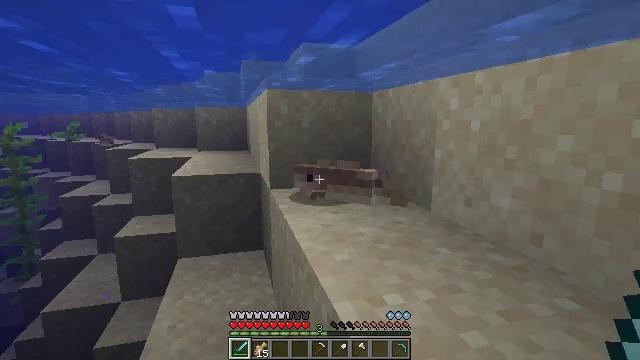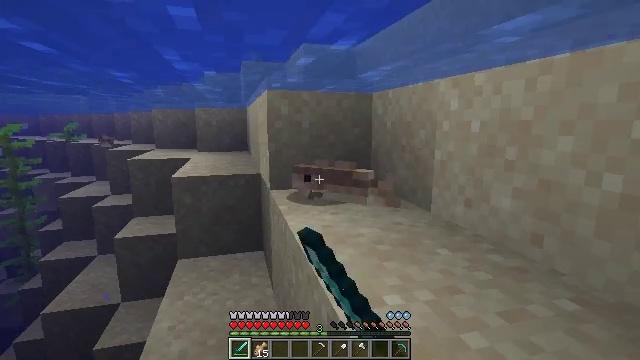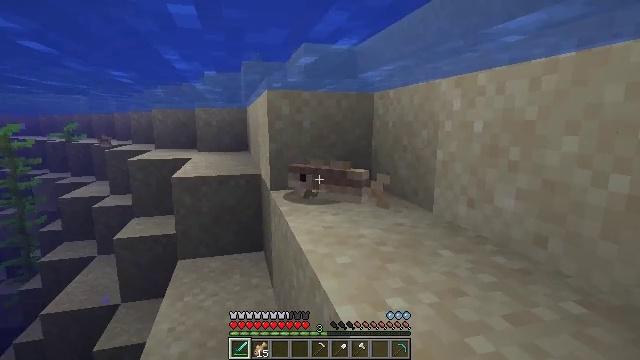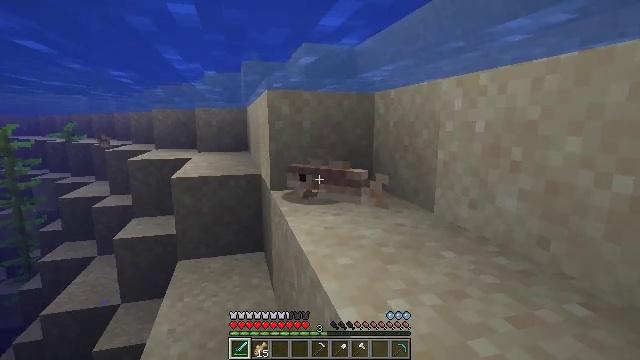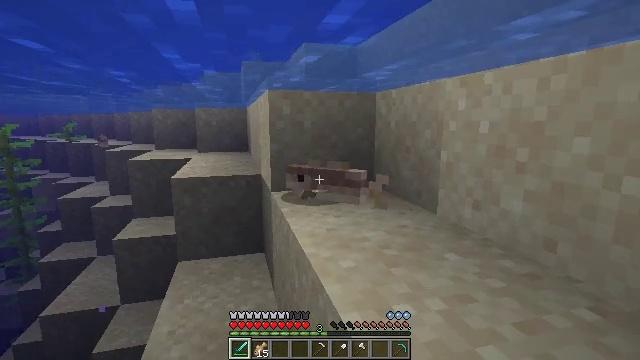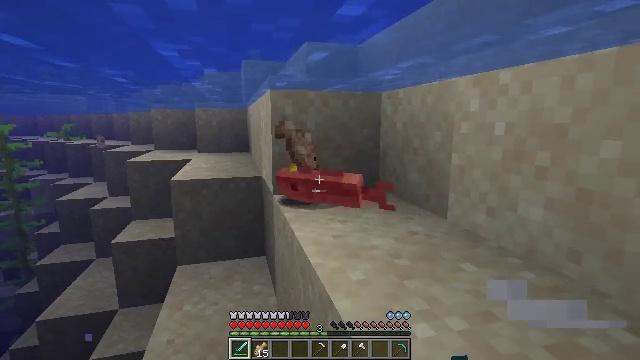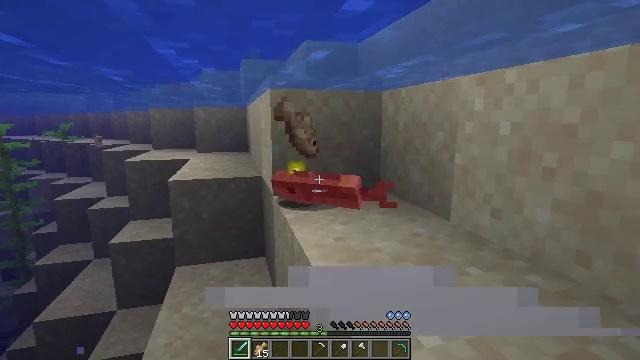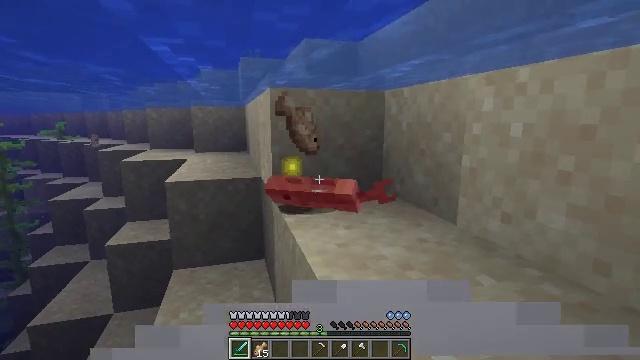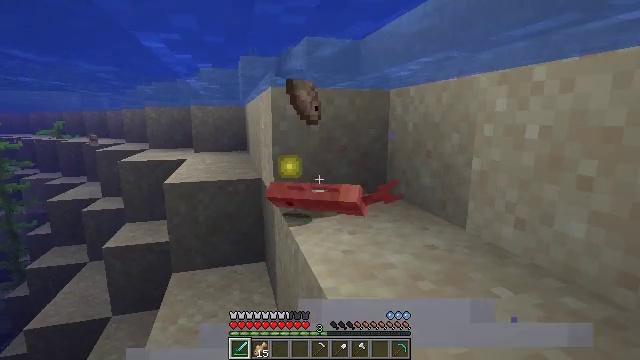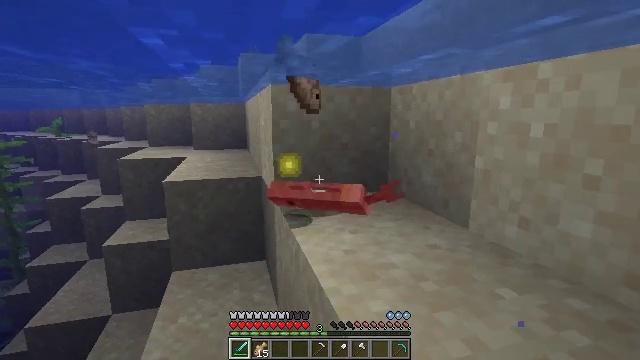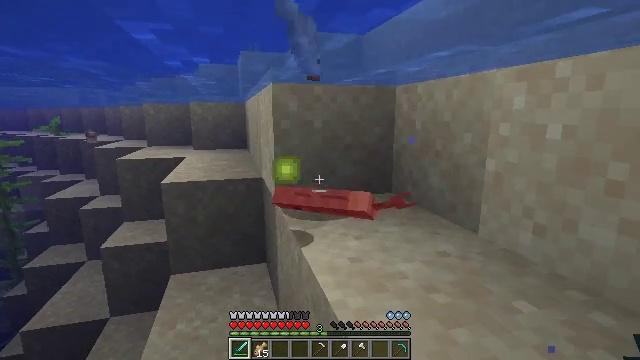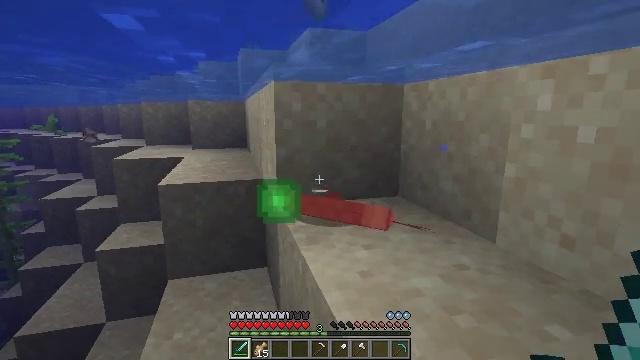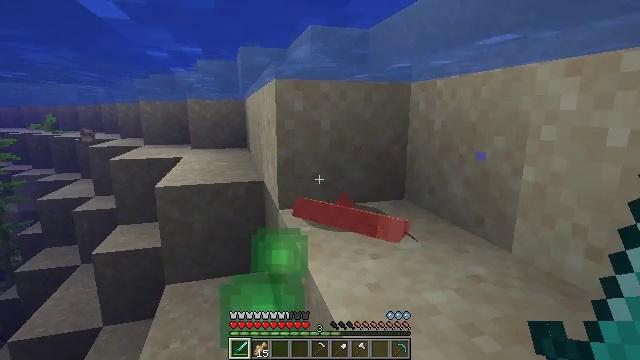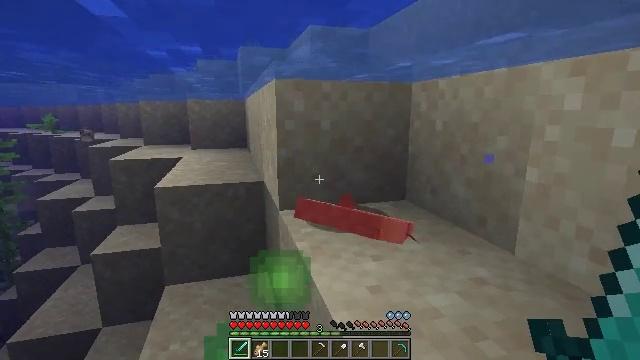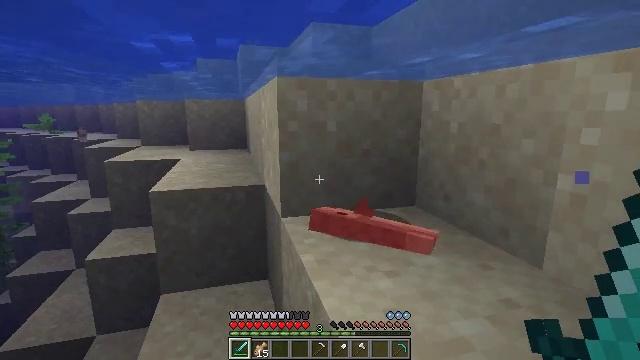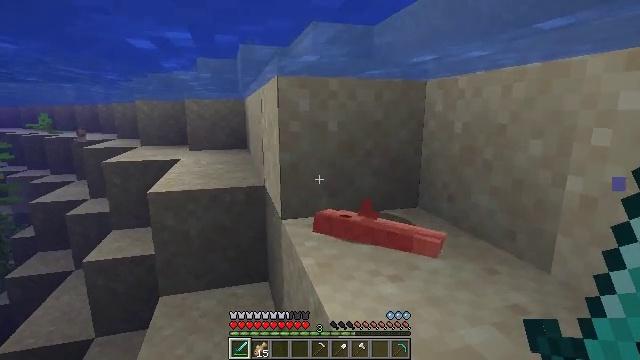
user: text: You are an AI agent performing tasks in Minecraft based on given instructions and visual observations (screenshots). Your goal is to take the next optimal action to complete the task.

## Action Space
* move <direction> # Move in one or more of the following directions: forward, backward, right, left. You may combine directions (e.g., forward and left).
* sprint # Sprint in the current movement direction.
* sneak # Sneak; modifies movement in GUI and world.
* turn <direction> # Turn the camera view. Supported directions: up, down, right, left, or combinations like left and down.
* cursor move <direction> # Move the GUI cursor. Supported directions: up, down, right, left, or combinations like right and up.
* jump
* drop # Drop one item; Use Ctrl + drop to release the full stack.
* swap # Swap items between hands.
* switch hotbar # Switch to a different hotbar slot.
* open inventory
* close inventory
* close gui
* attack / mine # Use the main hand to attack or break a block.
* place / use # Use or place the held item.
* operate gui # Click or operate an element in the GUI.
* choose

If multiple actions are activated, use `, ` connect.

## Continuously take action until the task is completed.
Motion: motion action
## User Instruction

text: Hunt fish.
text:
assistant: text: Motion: attack / mine
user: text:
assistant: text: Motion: move forward, attack / mine
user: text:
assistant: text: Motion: move forward, attack / mine
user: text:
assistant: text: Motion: move forward
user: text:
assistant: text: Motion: move forward
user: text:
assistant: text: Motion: move forward
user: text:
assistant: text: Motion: move forward
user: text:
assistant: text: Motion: move forward
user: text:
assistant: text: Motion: move forward
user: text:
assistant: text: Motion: move forward
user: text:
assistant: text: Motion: move forward
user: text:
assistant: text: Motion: move forward
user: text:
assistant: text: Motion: move forward
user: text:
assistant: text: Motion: move forward
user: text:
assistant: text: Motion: move forward
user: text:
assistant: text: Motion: move forward
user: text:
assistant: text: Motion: move forward
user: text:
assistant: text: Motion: move forward
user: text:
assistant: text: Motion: move forward
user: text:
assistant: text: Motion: move forward
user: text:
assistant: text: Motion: move forward, turn left
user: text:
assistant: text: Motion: move forward, turn left
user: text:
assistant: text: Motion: move forward, turn left
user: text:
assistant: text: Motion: move forward, turn left
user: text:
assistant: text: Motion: move forward, turn left
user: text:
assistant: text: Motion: move forward
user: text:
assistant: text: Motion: move forward
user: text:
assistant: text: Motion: move forward
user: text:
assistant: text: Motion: move forward, jump
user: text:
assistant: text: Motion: move forward, jump